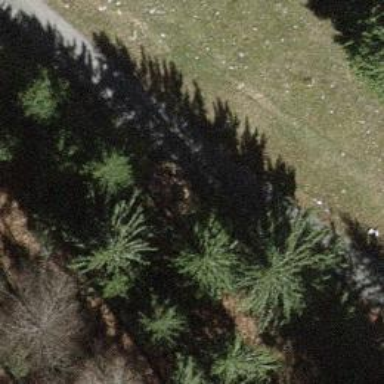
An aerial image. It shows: Well-maintained track road of grade 1.